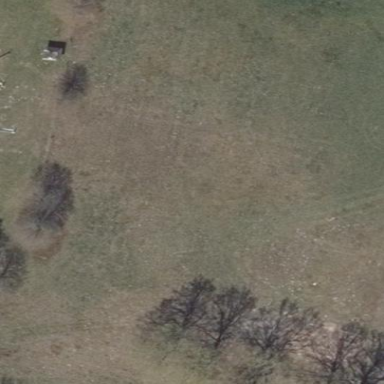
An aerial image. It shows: Beautiful meadow.